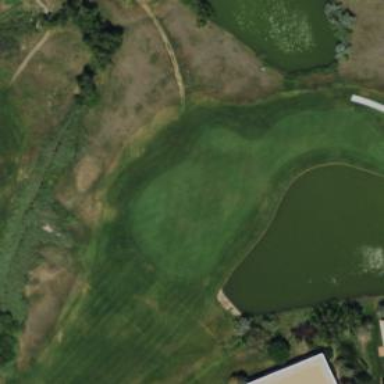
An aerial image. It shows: View of golf hole.